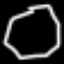
Label: octagon